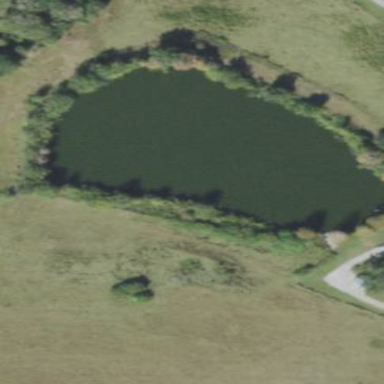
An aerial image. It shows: Reservoir of natural water.